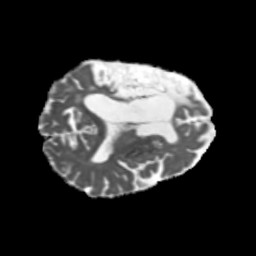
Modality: MD
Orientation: axial
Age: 71
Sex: female
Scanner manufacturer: siemens
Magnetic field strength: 3 T
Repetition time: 5.47 s
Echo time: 0.0854 s